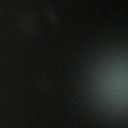
Screen state: off